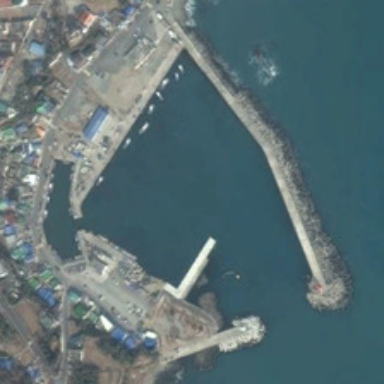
Many boats are in a port near many buildings .